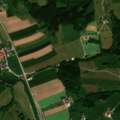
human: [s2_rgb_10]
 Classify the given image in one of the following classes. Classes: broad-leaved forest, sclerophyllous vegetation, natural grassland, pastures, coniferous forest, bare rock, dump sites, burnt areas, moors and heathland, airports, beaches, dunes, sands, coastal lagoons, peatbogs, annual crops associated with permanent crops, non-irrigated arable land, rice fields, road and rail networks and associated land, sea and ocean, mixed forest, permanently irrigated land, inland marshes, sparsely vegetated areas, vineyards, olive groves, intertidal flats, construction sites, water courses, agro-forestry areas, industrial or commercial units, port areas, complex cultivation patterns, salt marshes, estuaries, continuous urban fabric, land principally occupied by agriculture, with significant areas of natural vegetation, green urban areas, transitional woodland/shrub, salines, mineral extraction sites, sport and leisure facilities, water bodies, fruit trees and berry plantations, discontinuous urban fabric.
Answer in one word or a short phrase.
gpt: discontinuous urban fabric, non-irrigated arable land, pastures, complex cultivation patterns, land principally occupied by agriculture, with significant areas of natural vegetation, coniferous forest, mixed forest